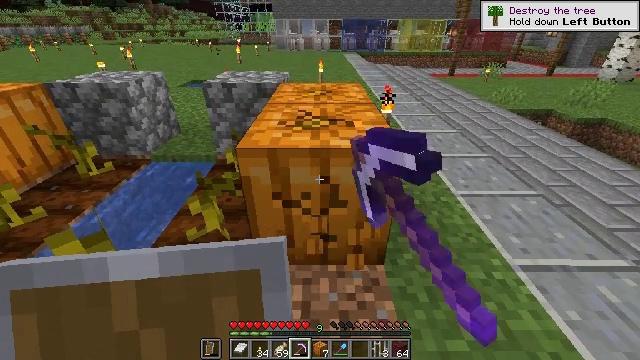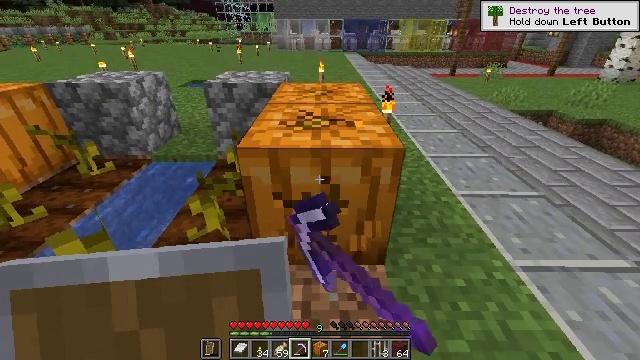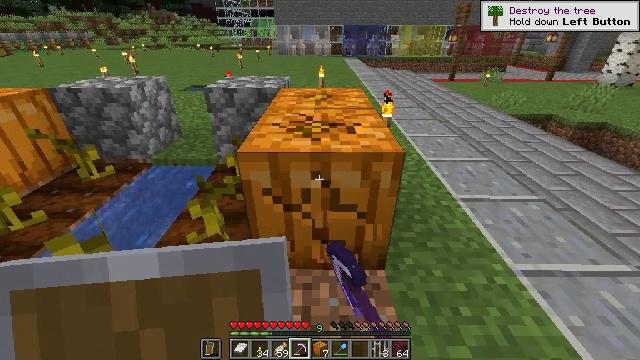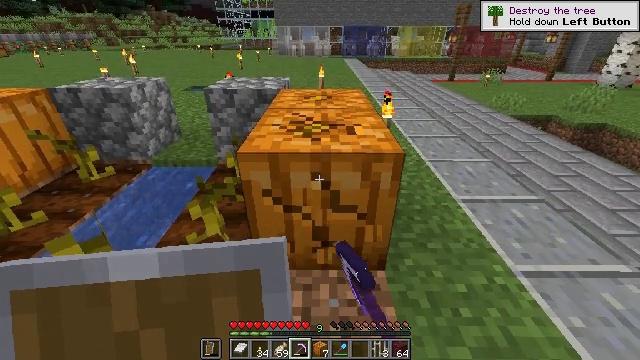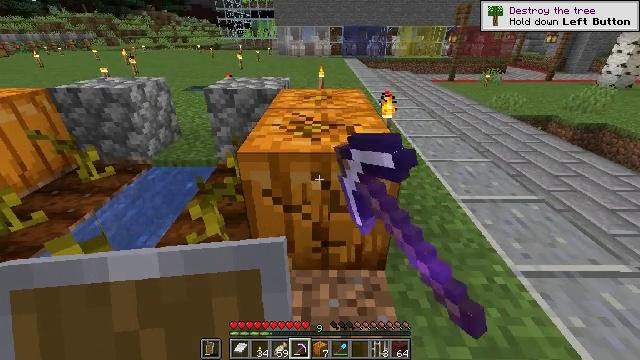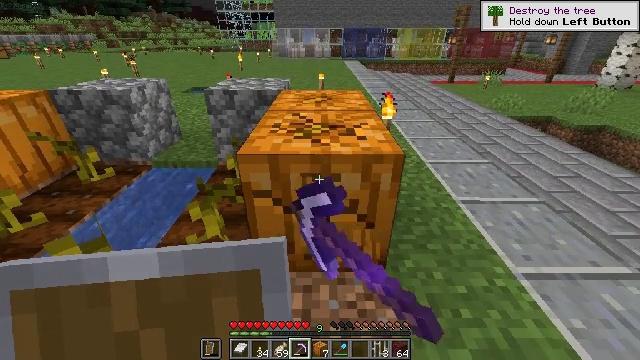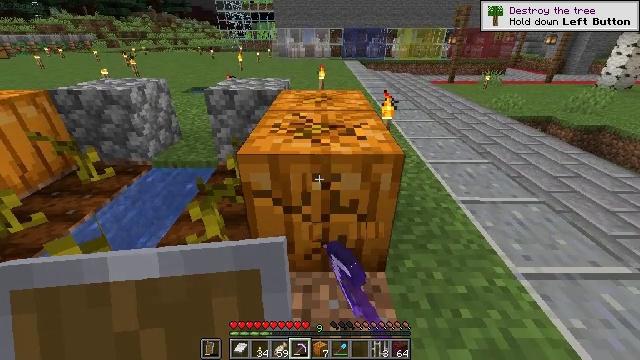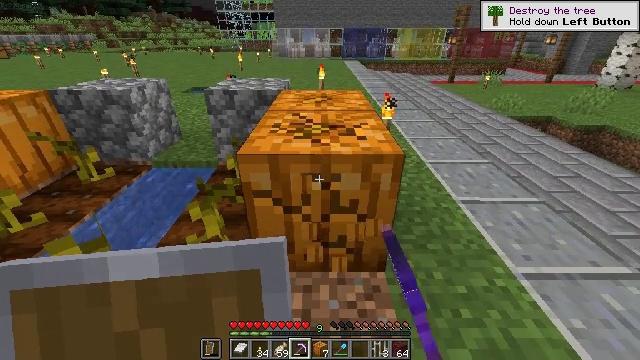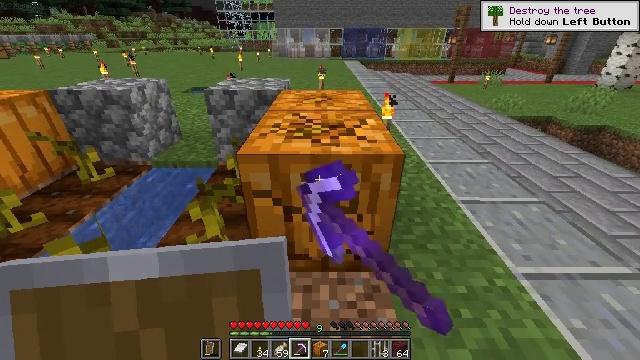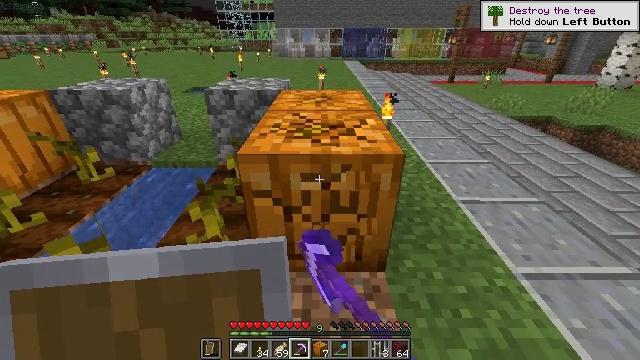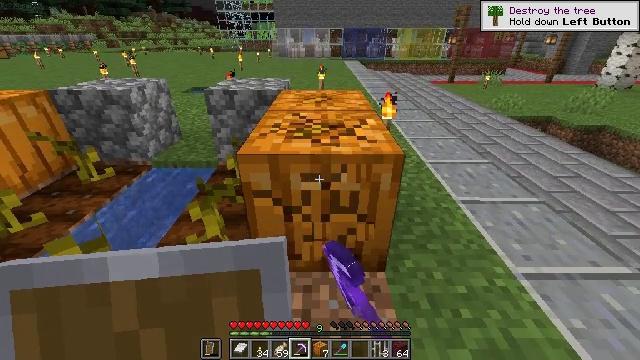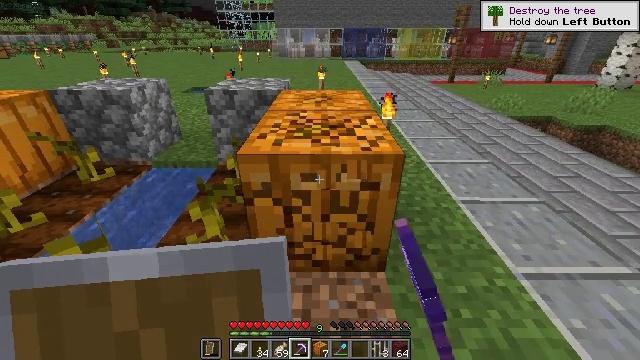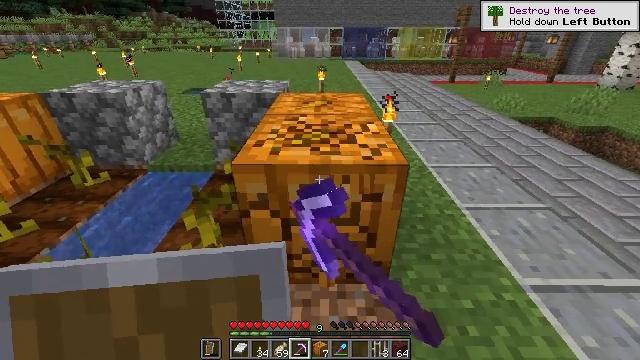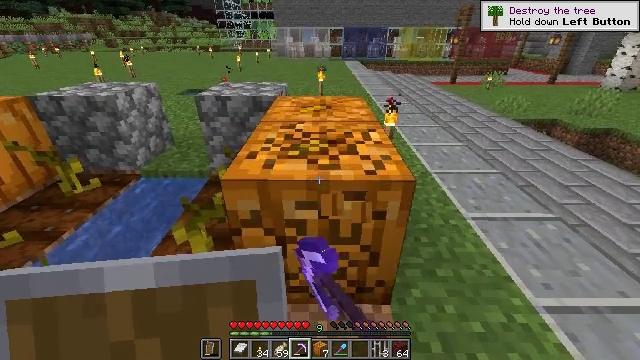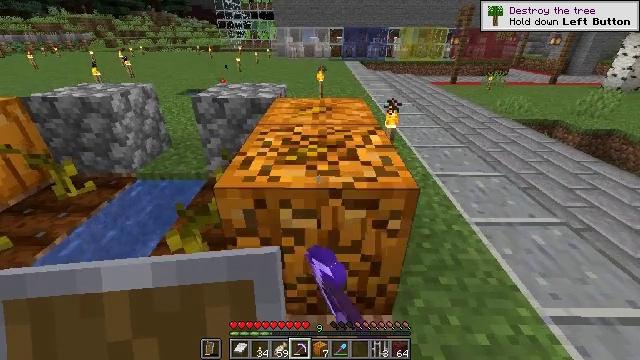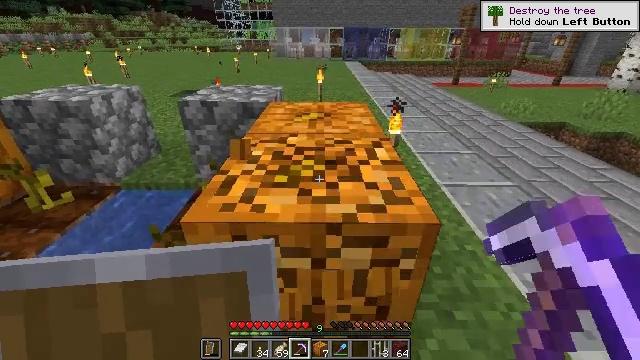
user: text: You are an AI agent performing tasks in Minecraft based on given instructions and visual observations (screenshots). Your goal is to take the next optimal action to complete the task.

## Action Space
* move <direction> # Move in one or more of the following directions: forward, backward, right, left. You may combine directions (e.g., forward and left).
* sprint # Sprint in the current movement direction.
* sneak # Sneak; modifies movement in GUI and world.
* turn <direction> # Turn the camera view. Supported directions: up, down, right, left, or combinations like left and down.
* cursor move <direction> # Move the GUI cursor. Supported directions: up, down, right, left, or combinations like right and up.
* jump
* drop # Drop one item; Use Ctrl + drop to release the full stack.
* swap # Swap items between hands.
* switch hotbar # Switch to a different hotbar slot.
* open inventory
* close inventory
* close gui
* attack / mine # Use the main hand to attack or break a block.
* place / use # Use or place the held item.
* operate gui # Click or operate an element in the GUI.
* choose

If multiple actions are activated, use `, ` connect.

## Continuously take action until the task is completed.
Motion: motion action
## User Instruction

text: Break the pumpkin to collect it.
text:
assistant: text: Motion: attack / mine
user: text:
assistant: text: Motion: attack / mine
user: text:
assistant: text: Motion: attack / mine
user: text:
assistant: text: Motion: attack / mine
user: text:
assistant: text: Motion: attack / mine
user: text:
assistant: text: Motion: attack / mine
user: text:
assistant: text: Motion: attack / mine
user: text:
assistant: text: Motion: attack / mine
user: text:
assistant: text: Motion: attack / mine
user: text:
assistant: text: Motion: attack / mine
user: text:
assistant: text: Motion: attack / mine
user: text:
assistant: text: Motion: move forward, attack / mine
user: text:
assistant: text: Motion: move forward, attack / mine
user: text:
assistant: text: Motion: move forward, attack / mine
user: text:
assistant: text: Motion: move forward, attack / mine
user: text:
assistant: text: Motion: move forward, turn down, attack / mine
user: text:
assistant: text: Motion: turn down, attack / mine
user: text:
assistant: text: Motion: attack / mine
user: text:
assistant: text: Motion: attack / mine
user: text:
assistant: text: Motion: attack / mine
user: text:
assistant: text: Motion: attack / mine
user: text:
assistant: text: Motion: attack / mine
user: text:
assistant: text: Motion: attack / mine
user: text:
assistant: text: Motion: attack / mine
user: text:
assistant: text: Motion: attack / mine
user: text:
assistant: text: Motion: attack / mine
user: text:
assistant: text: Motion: attack / mine
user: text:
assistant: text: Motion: attack / mine
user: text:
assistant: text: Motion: attack / mine
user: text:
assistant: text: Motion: attack / mine